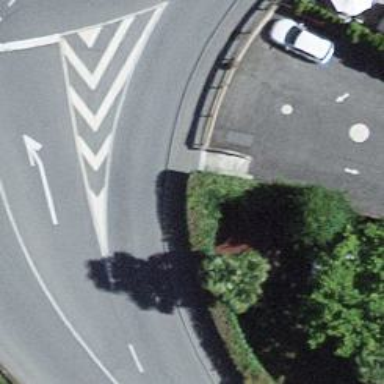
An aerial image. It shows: Secondary link road with asphalt surface.